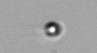
Label: nanoplankton_mix